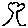
Label: tree